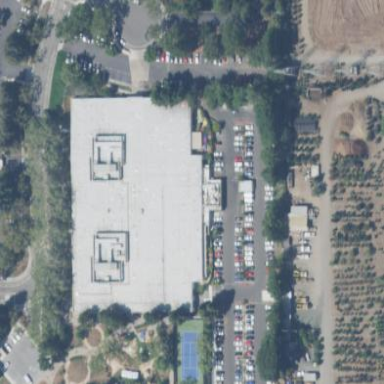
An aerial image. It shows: Office building.